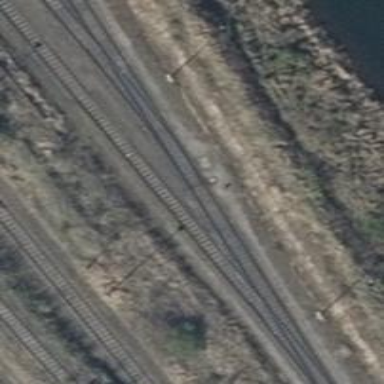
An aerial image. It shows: Railway switch.